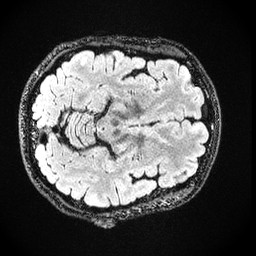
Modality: FLAIR
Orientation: axial
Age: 35
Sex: male
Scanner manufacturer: ge
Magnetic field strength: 3 T
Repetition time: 4.802 s
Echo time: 0.116 s